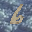
Label: 6